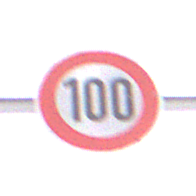
Verkehrszeichen: Geschwindigkeit100
Umgebung: Outdoor, Nature
Tageszeit: MorningAfternoon
Wetter: PartlyCloudy
Licht: Natural
Jahreszeit: Winter
Kontrast: HighContrast